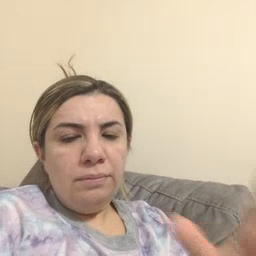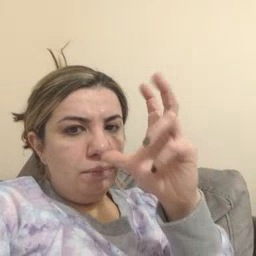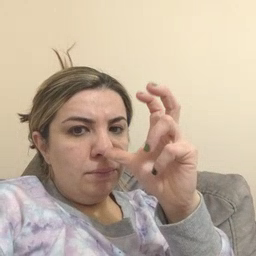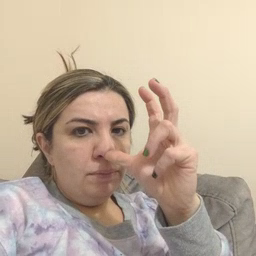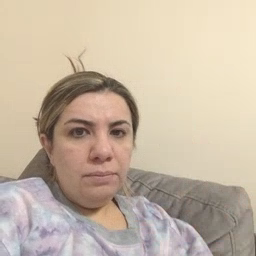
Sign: bug